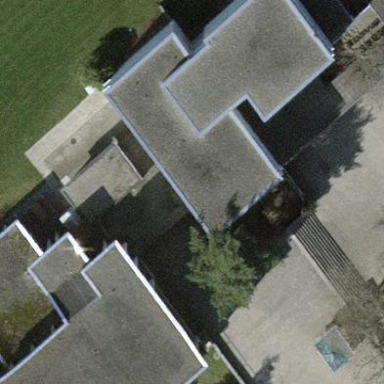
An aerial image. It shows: School building.